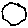
Label: hexagon